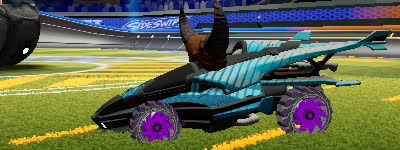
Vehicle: aftershock